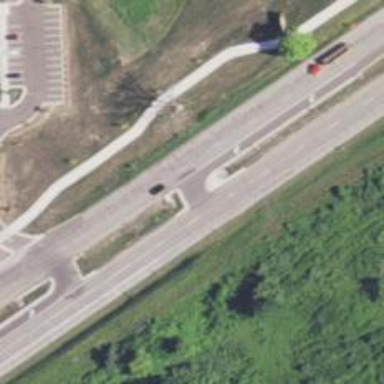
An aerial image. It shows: Primary link road with asphalt surface.